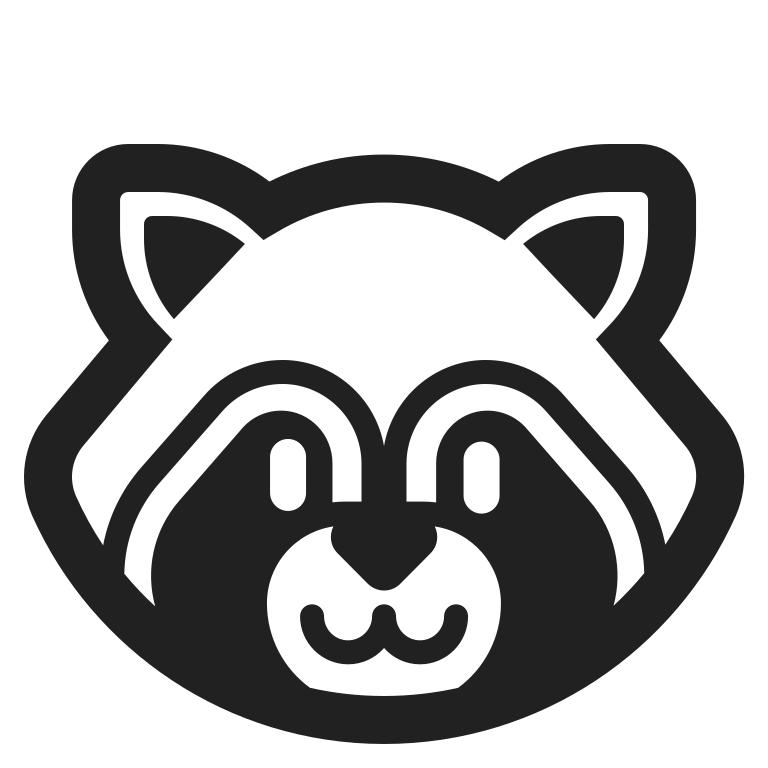
raccoon high contrast